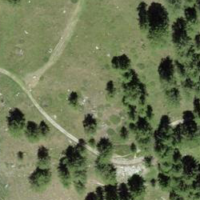
EUNIS habitat code: 26
Species observed at this site:
Arnica montana
Juniperus communis
Geum montanum